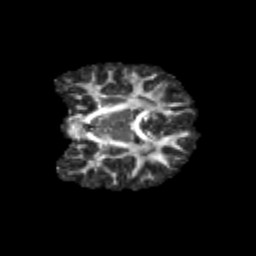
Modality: FA
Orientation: coronal
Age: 10
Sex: female
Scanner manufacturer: siemens
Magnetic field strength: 3 T
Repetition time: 3.8 s
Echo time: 0.07 s